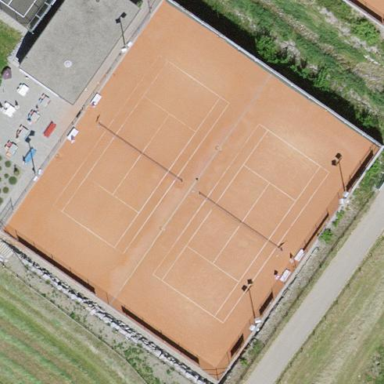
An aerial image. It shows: Tennis court in leisure pitch.